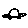
Label: car